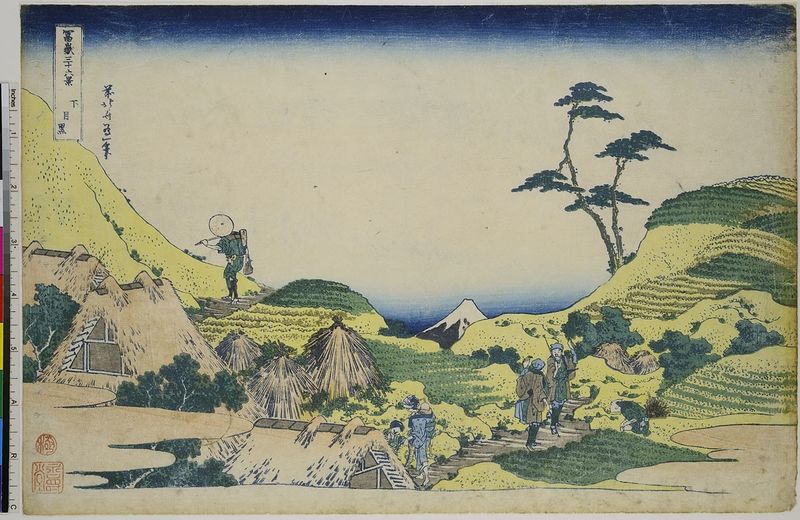
Titel: Landschaft von Shimo meguro, Blatt 25 aus der Serie: 36 Ansichten des Fuji
Künstler: Katsushika Hokusai
Standort: Hamburg
Institution: Museum für Kunst und Gewerbe Hamburg
Schlagwörter: berg, blau, falke, himmel, meer, vogel, bäume, landschaft, fenster, hut, haus, weg, felder, häuser, schön, bauern, holzschnitt, berge, gebirge, bauernhof, hütten, bauer, vulkan, asien, druckgraphik, druckgrafik, asiatisch, jagd, china, falkenjagd, zeit, hüten, farbholzschnitt, jagen, anlagen, samurai, landscape, landschaftsdarstellung, edo, fuji, reproduktionen, volcano, druckerzeugnisse, vögel, volcan, idillysch